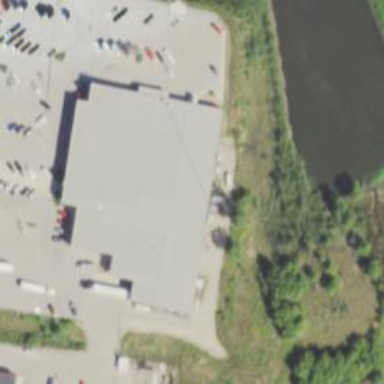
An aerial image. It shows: Supermarket.